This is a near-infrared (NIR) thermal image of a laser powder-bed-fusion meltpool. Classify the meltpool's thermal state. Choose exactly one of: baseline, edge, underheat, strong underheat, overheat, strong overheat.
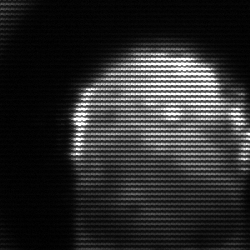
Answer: baseline